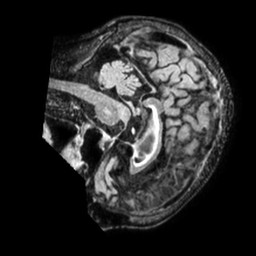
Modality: FLAIR
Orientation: sagittal
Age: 88
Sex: male
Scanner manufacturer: philips
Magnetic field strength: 1.5 T
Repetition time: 4.8 s
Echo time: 0.3363 s